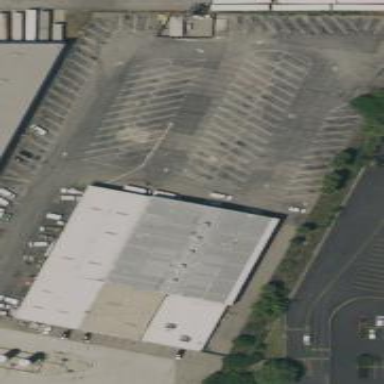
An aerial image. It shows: Warehouse building.